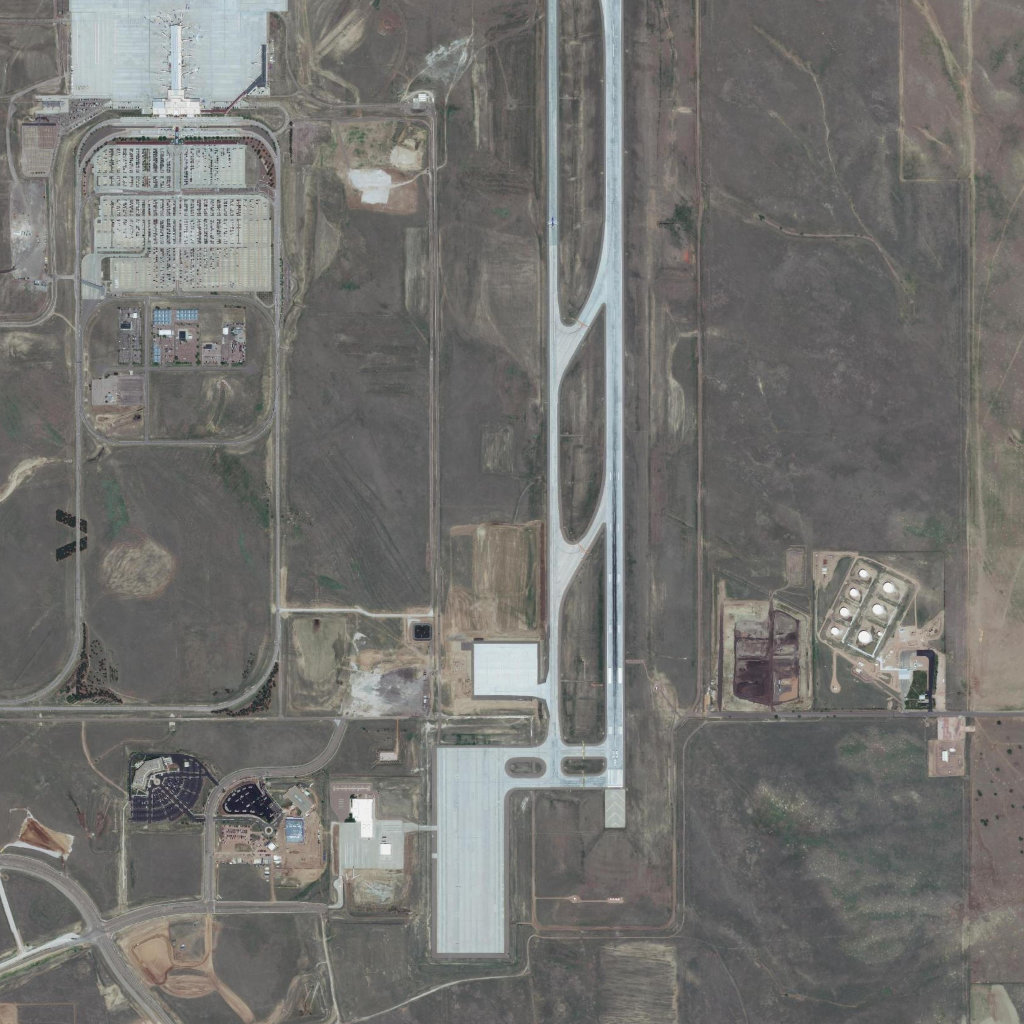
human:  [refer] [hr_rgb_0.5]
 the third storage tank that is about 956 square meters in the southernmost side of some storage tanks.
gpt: <box>[[83, 61, 85, 63, 0]]</box>